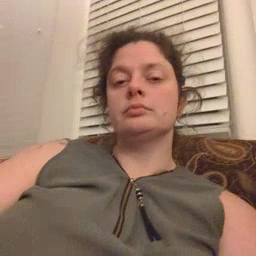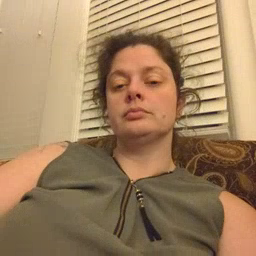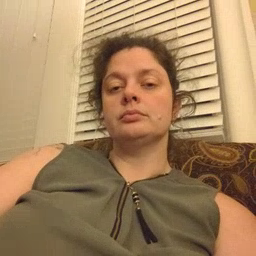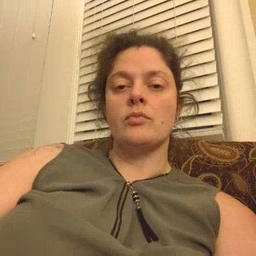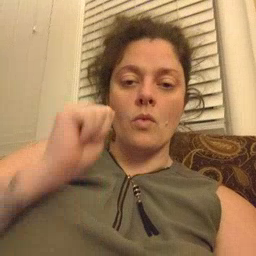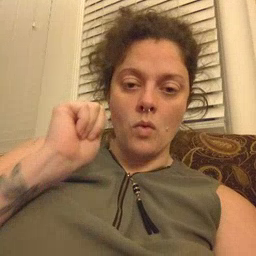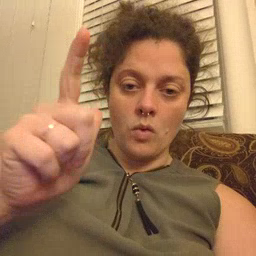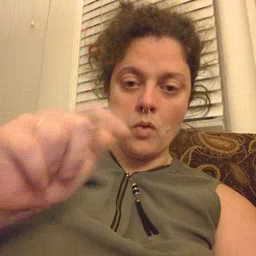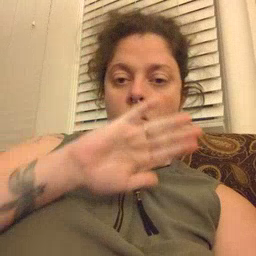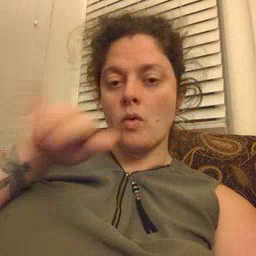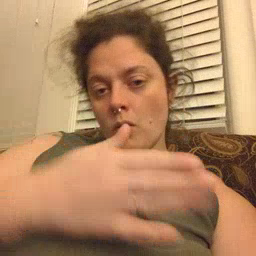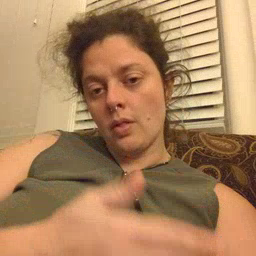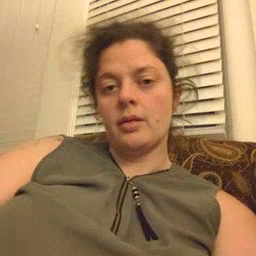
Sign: all